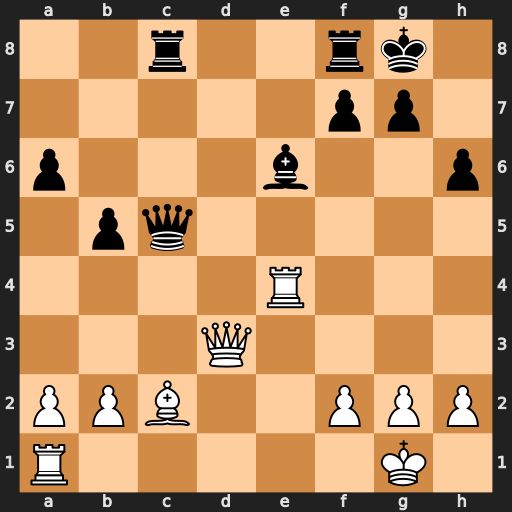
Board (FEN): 2r2rk1/5pp1/p3b2p/1pq5/4R3/3Q4/PPB2PPP/R5K1
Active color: w
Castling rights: -
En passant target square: -
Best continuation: Rc4 Bf5 Rxc5